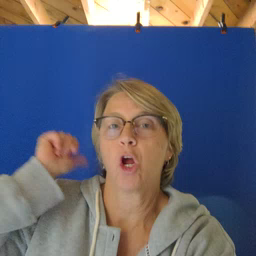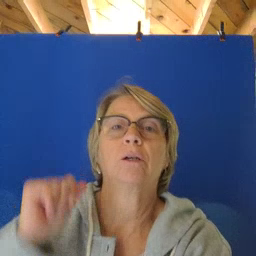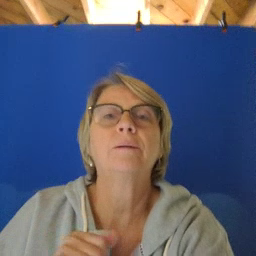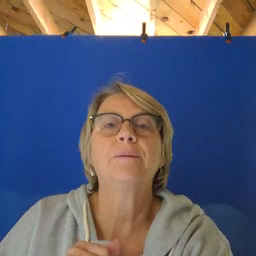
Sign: backyard